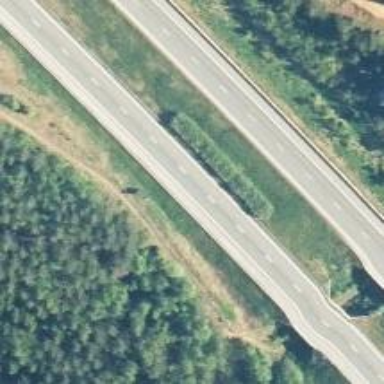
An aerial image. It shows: Asphalt motorway.